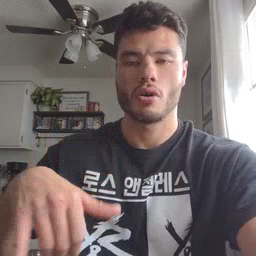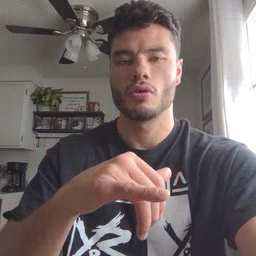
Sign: backyard